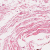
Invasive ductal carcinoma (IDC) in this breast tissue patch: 0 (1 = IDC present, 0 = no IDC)